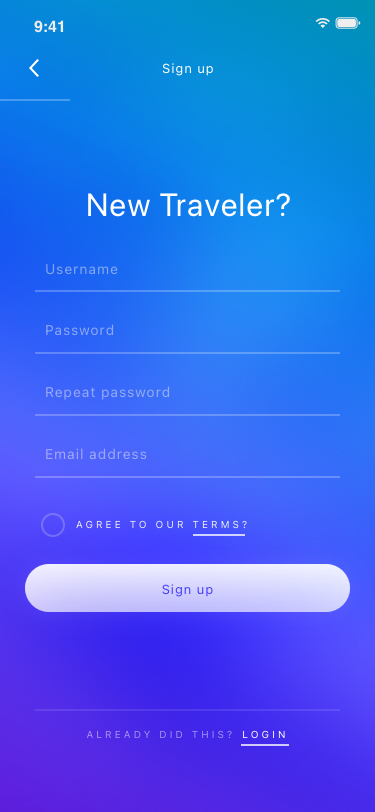
Text in this UI design:
login
already did this?
Sign up
Agree to our terms?
Email address
Repeat password
Password
Username
New Traveler?
Sign up
9:41